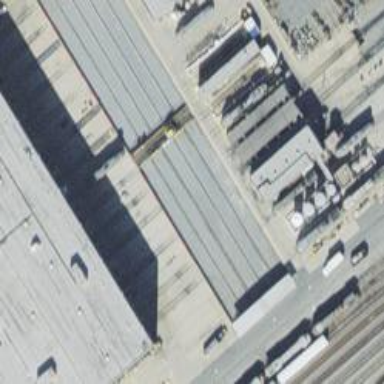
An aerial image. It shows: Railway yard in service.